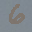
Label: 6